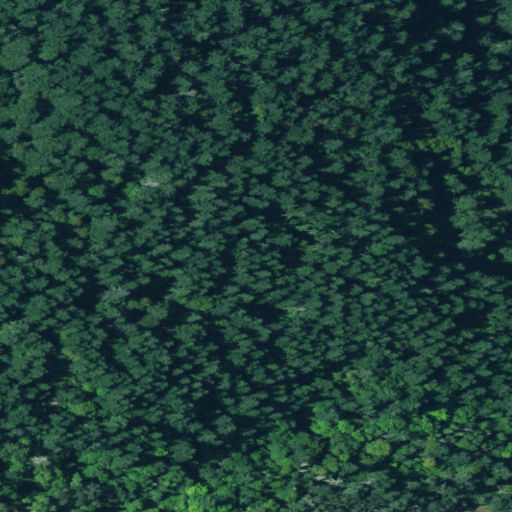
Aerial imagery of mountain in Oregon named West Point Hill containing evergreen forest, mixed forest, and shrub